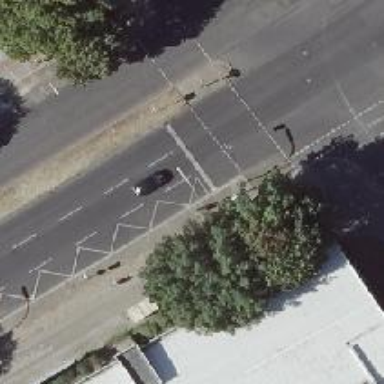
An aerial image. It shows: Road with traffic signals.